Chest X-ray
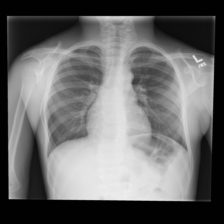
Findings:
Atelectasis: negative
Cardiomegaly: negative
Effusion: negative
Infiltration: negative
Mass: negative
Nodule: negative
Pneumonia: negative
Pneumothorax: negative
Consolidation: negative
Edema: negative
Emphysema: negative
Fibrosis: negative
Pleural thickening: negative
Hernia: negative